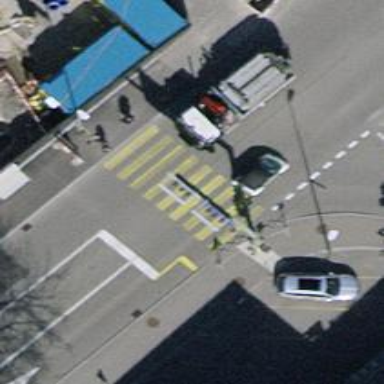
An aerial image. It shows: Road with traffic signals.